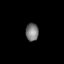
Tissue: lung
Cell type: Epithelial cells
Senescence score: 0.2166
Nuclear area (px): 225
Mean DAPI intensity: 121.556